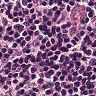
Metastatic tissue present: no